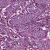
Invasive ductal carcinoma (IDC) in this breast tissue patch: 1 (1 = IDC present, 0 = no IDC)